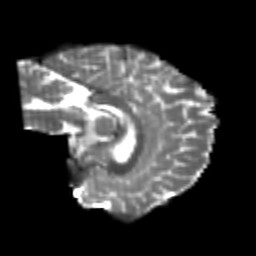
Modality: T2w
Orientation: sagittal
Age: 20
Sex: female
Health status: healthy
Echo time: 0.074 s